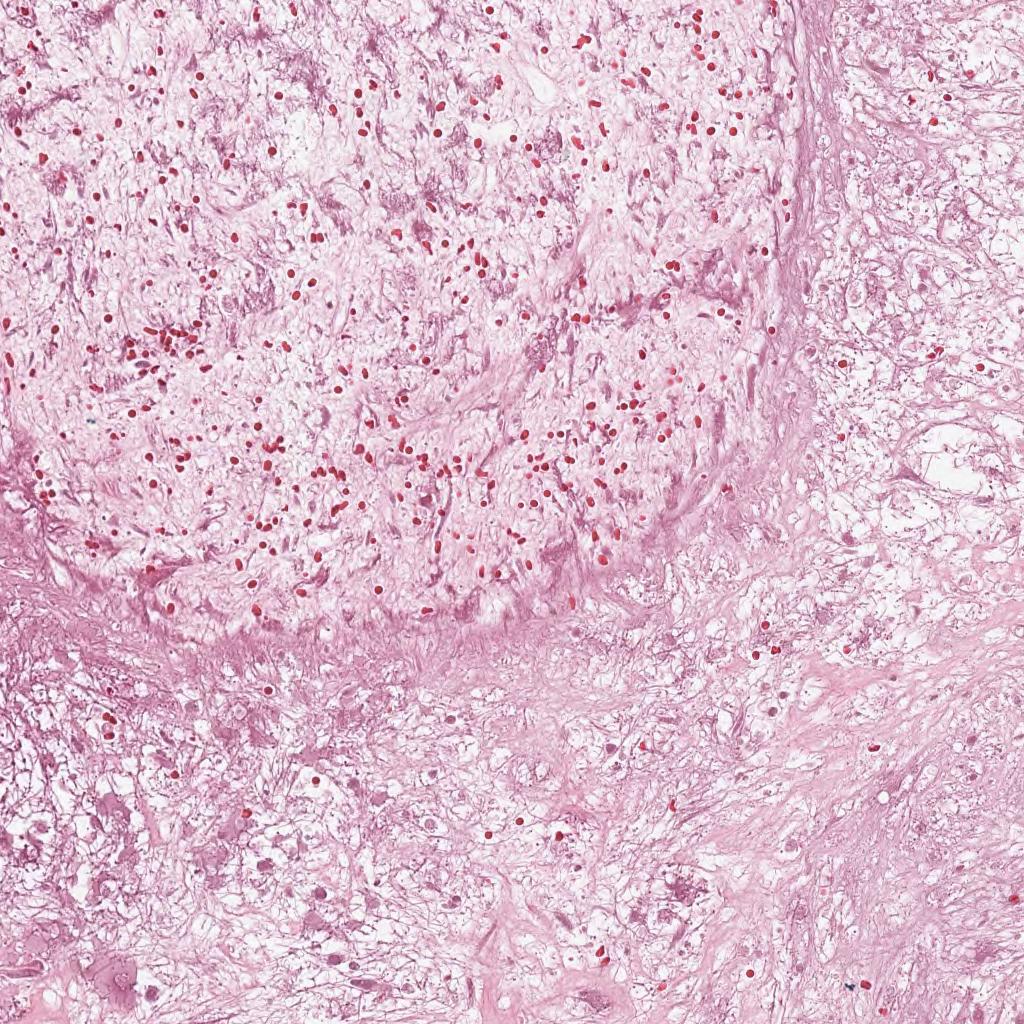
Label: Non-Viable-Tumor